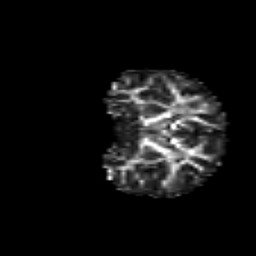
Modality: FA
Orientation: coronal
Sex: female
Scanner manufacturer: siemens
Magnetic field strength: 3 T
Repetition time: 5 s
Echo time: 0.071 s